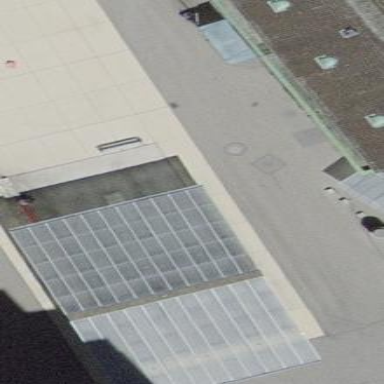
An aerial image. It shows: View of roof of building.